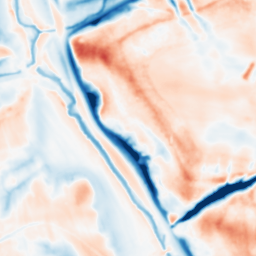
Category: multiscale
Decomposition family: dog_multiscale
Decomposition parameters: sigma_ratio: 1.6
n_scales: 5
base_sigma: 1
Upsampling method: sinc_hamming
Upsampling parameters: scale: 2
kernel_size: 4
Upsampling scale: 2